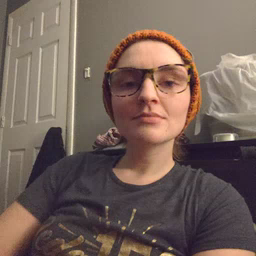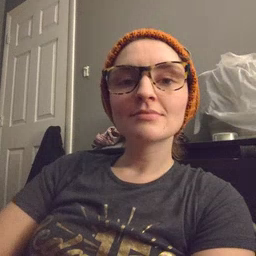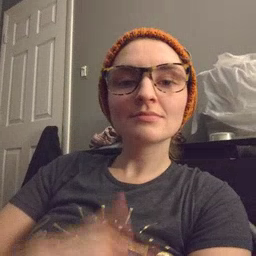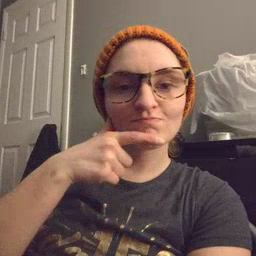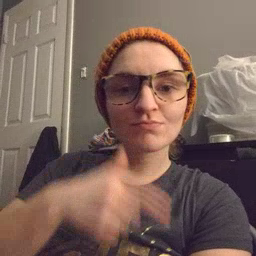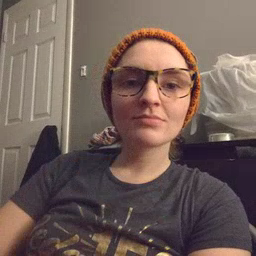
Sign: radio